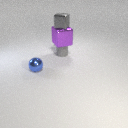
small gray rubber cylinder below small gray metal cube